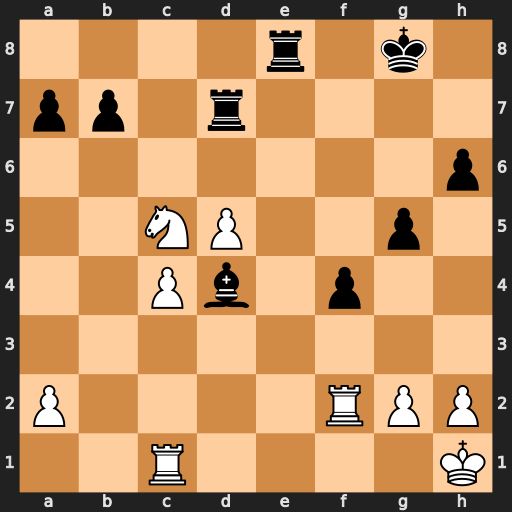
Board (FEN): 4r1k1/pp1r4/7p/2NP2p1/2Pb1p2/8/P4RPP/2R4K
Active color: w
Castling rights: -
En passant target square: -
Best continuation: Nxd7 Bxf2 Nf6+ Kf7 Nxe8